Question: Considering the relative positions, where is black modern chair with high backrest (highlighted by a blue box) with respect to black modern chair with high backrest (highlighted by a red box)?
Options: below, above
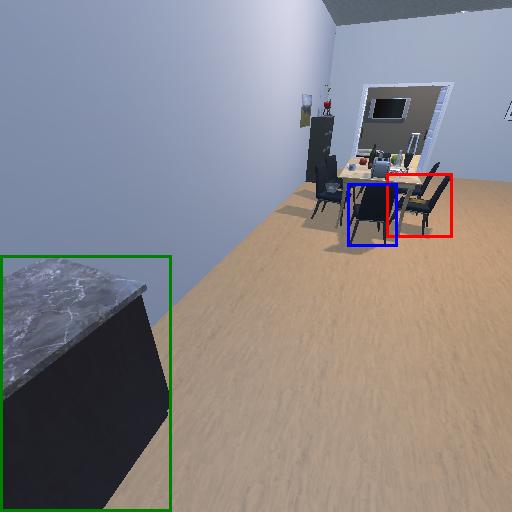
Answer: below